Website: crate-barrel
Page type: delivery-shipping
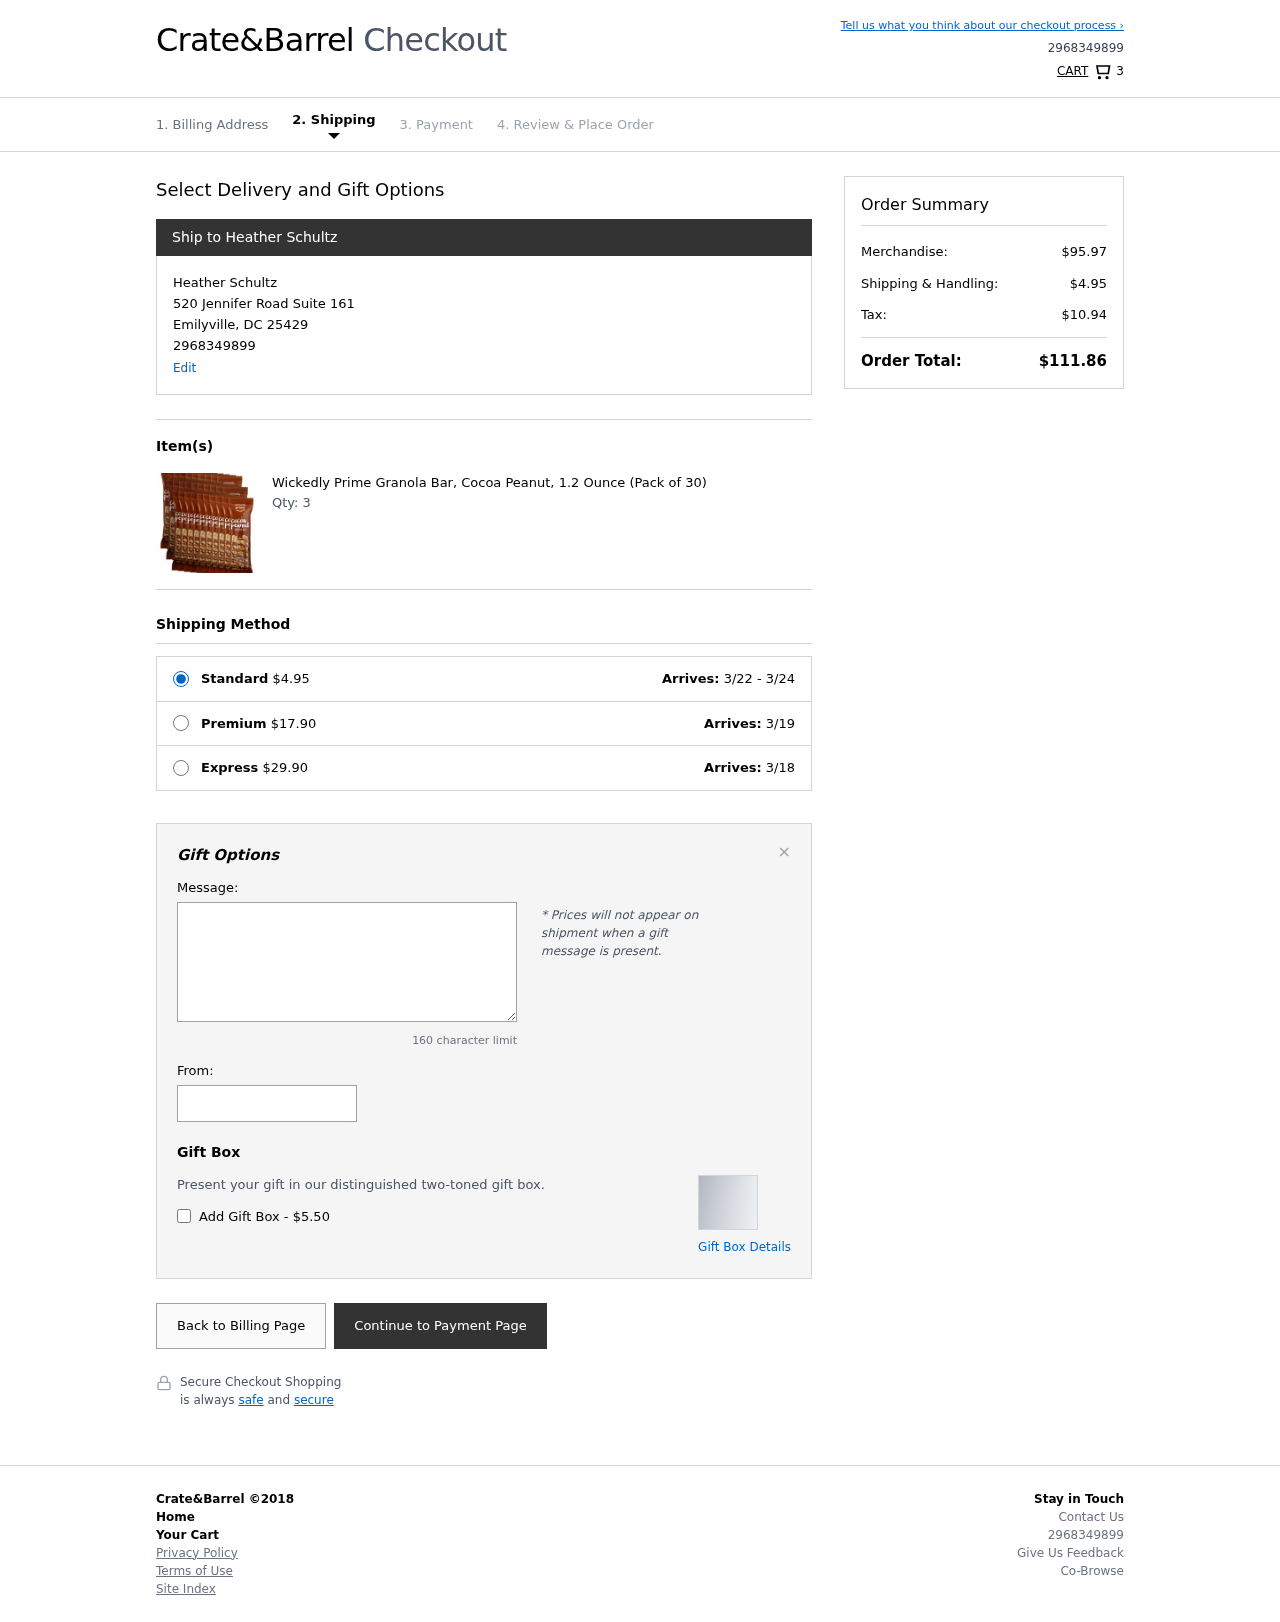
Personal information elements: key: PII_CITY
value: Emilyville
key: PII_FULLNAME
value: Heather Schultz
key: PII_PHONE
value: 2968349899
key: PII_POSTCODE
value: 25429
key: PII_STATE_ABBR
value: DC
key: PII_STREET
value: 520 Jennifer Road Suite 161
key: PII_FIRSTNAME
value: Heather
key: PII_LASTNAME
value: Schultz
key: PII_FULLNAME2
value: Heather Schultz
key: PII_FULLNAME3
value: Heather Schultz
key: PII_FIRSTNAME2
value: Heather
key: PII_FIRSTNAME3
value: Heather
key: PII_LASTNAME2
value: Schultz
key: PII_LASTNAME3
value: Schultz
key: PII_FIRSTNAME_DERIVED
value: Heather
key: PII_LASTNAME_DERIVED
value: Schultz
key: PII_FULLNAME_DERIVED
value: Heather Schultz
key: PII_NAME_FULL_DERIVED
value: Heather Schultz
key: PII_PHONE_LINE
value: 9899
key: PII_PHONE_SUFFIX
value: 9899
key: PII_PHONE2
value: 2968349899
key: PII_PHONE3
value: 2968349899
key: PII_PHONE_NUMERIC
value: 2968349899
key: PII_PHONE_LINE_NUMERIC
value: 9899
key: PII_PHONE_SUFFIX_NUMERIC
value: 9899
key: PII_PHONE2_NUMERIC
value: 2968349899
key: PII_PHONE3_NUMERIC
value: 2968349899
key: PII_PHONE_DIGITS
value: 2968349899
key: PII_PHONE_LAST4
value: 9899
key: PII_GIFT_MESSAGE
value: Hey Stacey! Just thought of you and how much you’d enjoy these delicious treats to keep your energy up during your busy days. Hope they bring a little sweetness to your week!
Heather
Product elements: key: PRODUCT1_NAME
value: Wickedly Prime Granola Bar, Cocoa Peanut, 1.2 Ounce (Pack of 30)
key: PRODUCT1_QUANTITY
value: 3
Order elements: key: ORDER_NUM_ITEMS
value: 3
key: ORDER_SHIPPING_COST
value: $4.95
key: ORDER_DELIVERY_DATE
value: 3/22 - 3/24
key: PREMIUM_SHIPPING_COST
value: $17.90
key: PREMIUM_DELIVERY_DATE
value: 3/19
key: EXPRESS_SHIPPING_COST
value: $29.90
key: EXPRESS_DELIVERY_DATE
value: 3/18
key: ORDER_SUBTOTAL
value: $95.97
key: ORDER_SHIPPING_COST2
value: $4.95
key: ORDER_TAX
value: $10.94
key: ORDER_TOTAL
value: $111.86